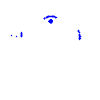
Particle: proton